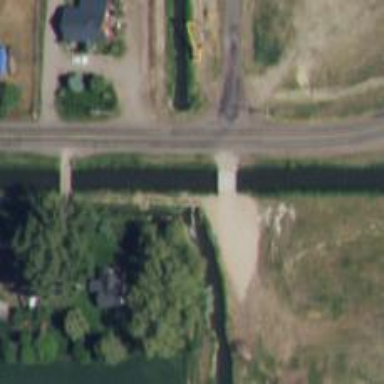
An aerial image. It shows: Track road with bridge.